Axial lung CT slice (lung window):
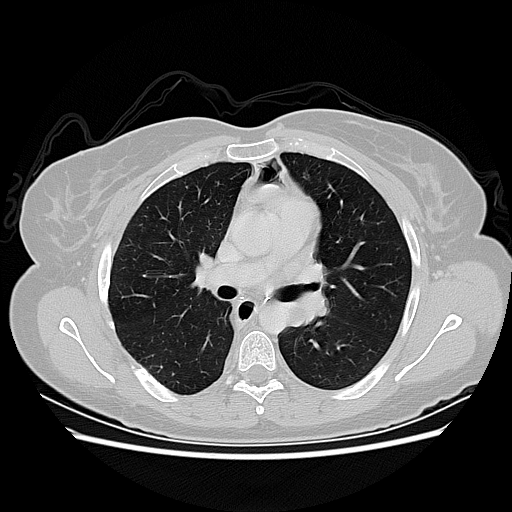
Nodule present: no